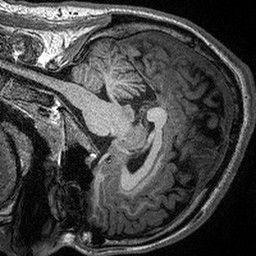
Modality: T1w
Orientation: sagittal
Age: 23
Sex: male
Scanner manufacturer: siemens
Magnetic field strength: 3 T
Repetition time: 2.3 s
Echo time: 0.00298 s